Question: I'm looking for a faster, more efficient method of assigning data gathered from a DAQ to its proper location in a large cluster containing arrays of subclusters.
My current method <URL> relies heavily on the OpenG cluster manipulation tools, but with a large data-set the performance is far too slow.
The array and cluster location of each element of data from the DAQ is determined during an initialization phase and doesn't change during acquisition.
Because the data element origin and end points are the same throughout acquisition, I would think an array of memory locations could be created and the data directly assigned to its proper place. I'm just not sure how to implement such a thing.

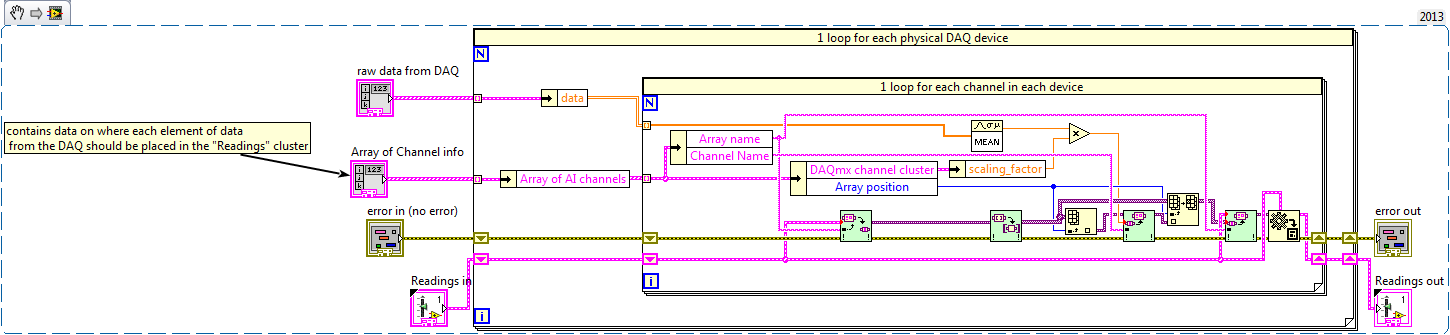
Answer: The following code does what you want:

For each of your cluster elements (AMC, ANLG_PM and PA) you should add a case in the string case structure, for the elements AMC and PA you will need to place a second case structure.